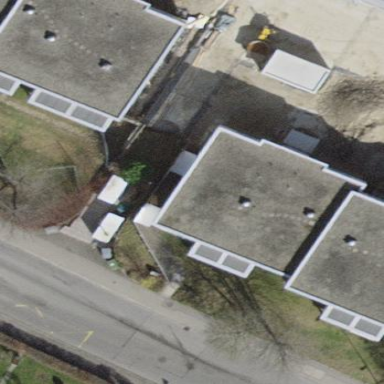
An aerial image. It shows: Building with flat roof.